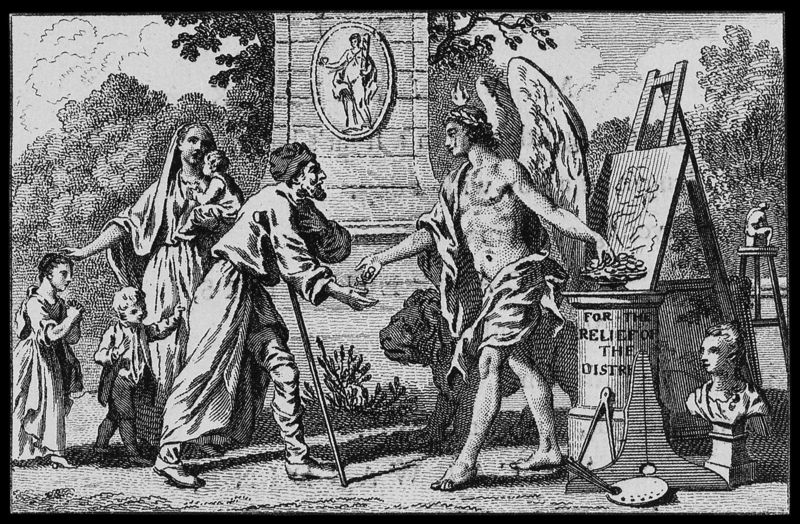
Titel: Der Genius der Malerei, Bildhauerei und Architektur entlastet die Verzweifelten
Künstler: Charles Grignion
Schlagwörter: flügel, hand, himmel, mann, wolken, bäume, frau, skizze, säule, zeichnung, park, alt, bart, arm, arme, bild, familie, kind, mutter, kinder, stock, engel, skulptur, relief, stab, farben, baby, amerika, büste, staffelei, lumpen, geld, druck, jungfrau, radierung, stich, künstler, schwarzweiß, text, allegorie, kranz, kunst, lorbeerkranz, malen, palette, handwerker, jesus, hilfe, bettler, löwe, amor, maria, kupferstich, almosen, spende, englisch, säugling, zirkel, krücke, kust, versehrter, for the relief of the district, setzwaage